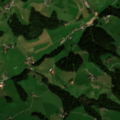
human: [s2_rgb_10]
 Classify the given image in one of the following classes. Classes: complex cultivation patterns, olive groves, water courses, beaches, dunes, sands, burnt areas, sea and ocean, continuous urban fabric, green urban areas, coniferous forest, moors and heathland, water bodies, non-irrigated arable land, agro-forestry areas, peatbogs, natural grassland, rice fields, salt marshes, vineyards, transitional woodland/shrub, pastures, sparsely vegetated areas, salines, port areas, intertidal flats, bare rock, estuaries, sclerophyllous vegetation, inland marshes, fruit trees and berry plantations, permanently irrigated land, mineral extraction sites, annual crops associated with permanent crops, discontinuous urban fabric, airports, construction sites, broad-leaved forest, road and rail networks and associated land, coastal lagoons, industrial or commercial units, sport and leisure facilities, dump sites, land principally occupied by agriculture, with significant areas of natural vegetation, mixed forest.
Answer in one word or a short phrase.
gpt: pastures, land principally occupied by agriculture, with significant areas of natural vegetation, coniferous forest